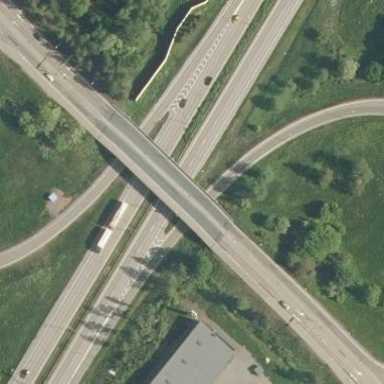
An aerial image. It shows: Bridge with beam structure.